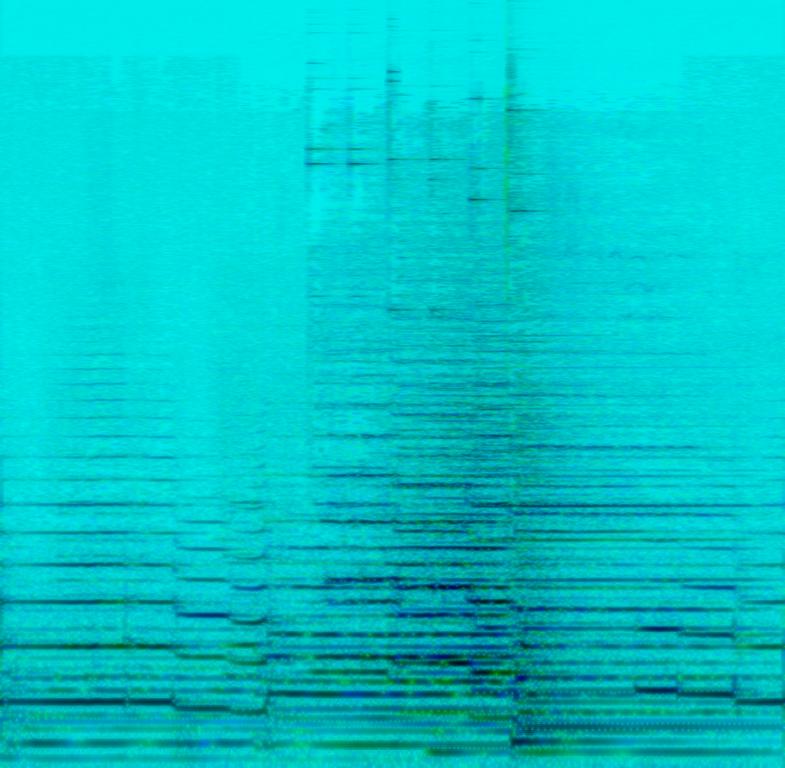
French horn solo with orchestral accompaniment, woodwinds, glockenspiel and cymbals. The genre is jazz and classical.